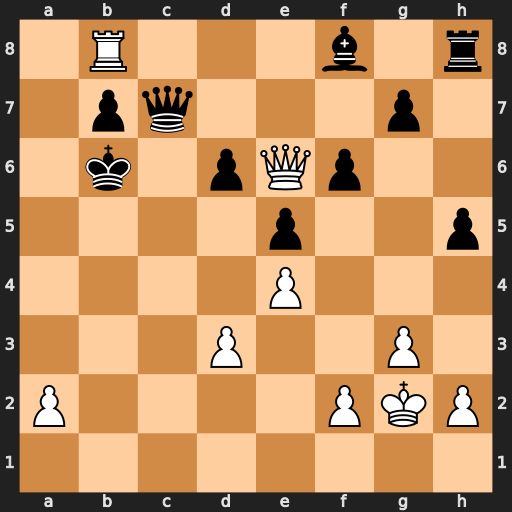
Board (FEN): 1R3b1r/1pq3p1/1k1pQp2/4p2p/4P3/3P2P1/P4PKP/8
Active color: w
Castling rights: -
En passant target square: -
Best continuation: Rc8 Qxc8 Qxc8